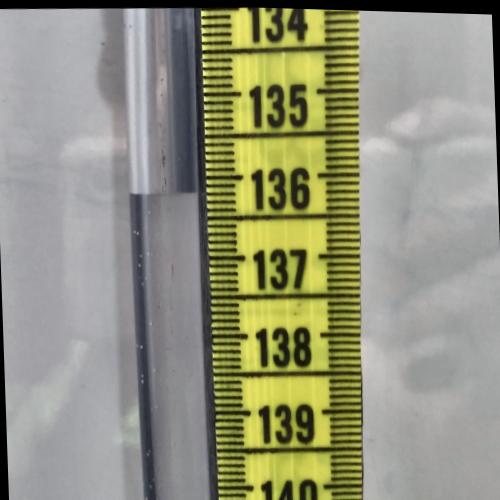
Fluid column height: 136.2 cm